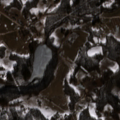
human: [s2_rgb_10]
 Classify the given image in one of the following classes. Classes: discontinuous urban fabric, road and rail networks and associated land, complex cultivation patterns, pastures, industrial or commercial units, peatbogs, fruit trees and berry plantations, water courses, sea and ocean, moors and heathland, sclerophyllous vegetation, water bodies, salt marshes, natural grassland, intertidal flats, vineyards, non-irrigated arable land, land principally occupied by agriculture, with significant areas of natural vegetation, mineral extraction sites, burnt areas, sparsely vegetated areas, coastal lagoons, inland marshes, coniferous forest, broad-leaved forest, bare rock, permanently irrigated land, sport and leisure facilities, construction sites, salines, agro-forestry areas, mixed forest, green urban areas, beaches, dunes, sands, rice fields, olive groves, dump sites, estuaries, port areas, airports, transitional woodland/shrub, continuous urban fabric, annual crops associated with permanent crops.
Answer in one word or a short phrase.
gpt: non-irrigated arable land, pastures, complex cultivation patterns, land principally occupied by agriculture, with significant areas of natural vegetation, broad-leaved forest, mixed forest, water bodies